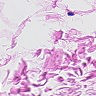
Metastatic tissue present: no